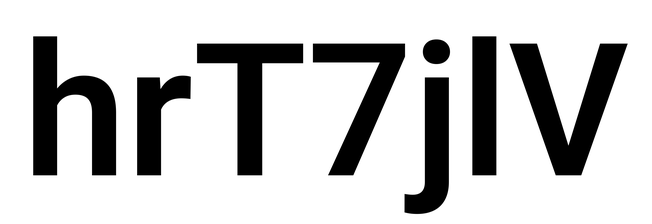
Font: Roboto_SemiBold